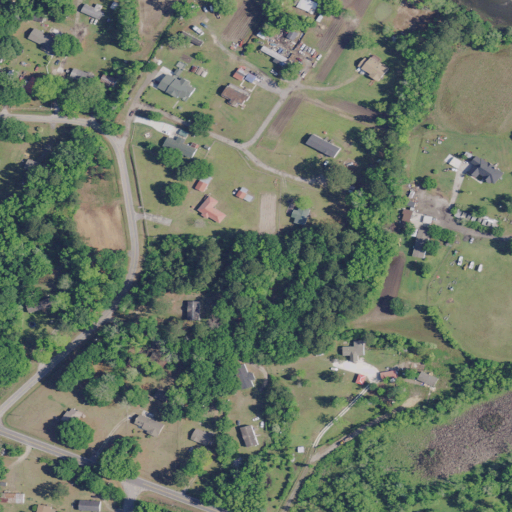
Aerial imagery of cape in South Carolina named Stewarts Point containing pasture, woody wetlands, open development, low intensity development, evergreen forest, mixed forest, medium intensity development, shrub, and herbaceous wetlands